Question: I'm drawing graphs with Microsoft Chart Controls and I'm trying to generate different colors for each line in the graph (up to about 15-20 colors). If there are 14 lines to be drawn, I want to create a different color for each one of them.
Now, I've tried this with using HSV:
'''
private Color GetSeriesColor(int seriesIndex,
int seriesCount)
{
return ColorHelper.FromHsv(360.0*seriesIndex/seriesCount, 1, 1);
}
'''
The problem is however that the green and blue colors look very similar:

Is there a way in C# to create x colors that look different to a human?
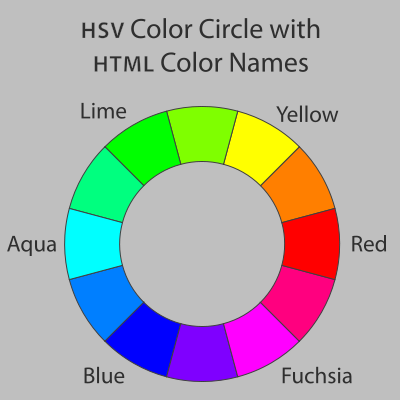
Answer: You could try dual pointers, each pointing to a different place in the spectrum. At least this way you'd end up with alternating colors.
'''
private Color GetSeriesColor( int seriesIndex,
int seriesCount,
int steps ) {
return ColorHelper.FromHsv(
( 360.0 / steps ) * ( 1.0 * seriesIndex / seriesCount ) +
( ( seriesIndex % steps ) * ( 360.0 / steps ) ),
1, 1 );
}
'''
Calling code:
'''
GetSeriesColor( 5, 18, 2 );
'''
This will create two "pointers". The first will start at position 0, the second at position 180. The function will alternate between the two pointers, giving a sort of "checkerboard" look to the graph.
If you don't like the effect, your best bet might be a color palette (stored in an array) with x number of predefined colors, looping when you've reached the end (or possible adding shading, such as darker colors to lighter colors).
I'll add, though, that using color coding willy-nilly is often a poor design choice. You'd be better off using labels directly on the graph, if possible. Beyond about 8 colors the human eye begins to have trouble differentiating between them. See <URL>.